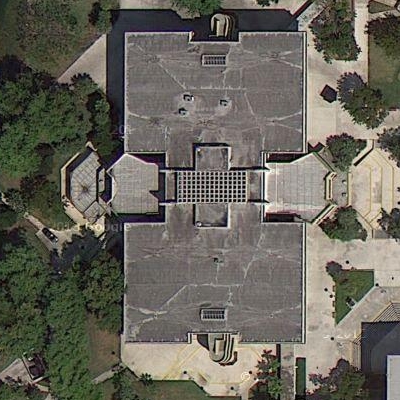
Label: cIndustry